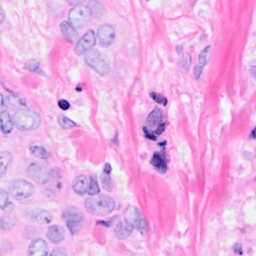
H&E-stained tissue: Breast